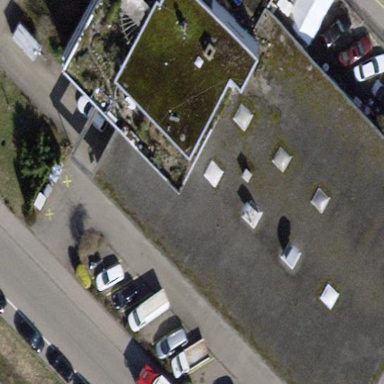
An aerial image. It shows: Industrial building.